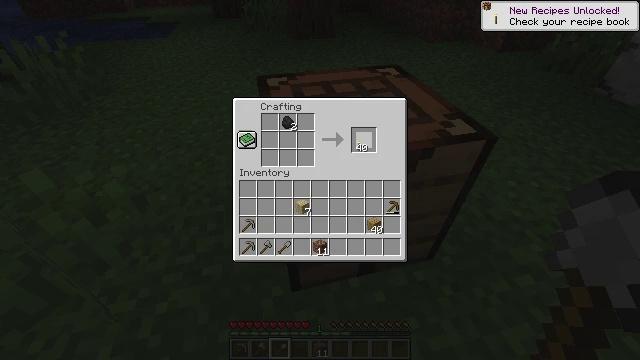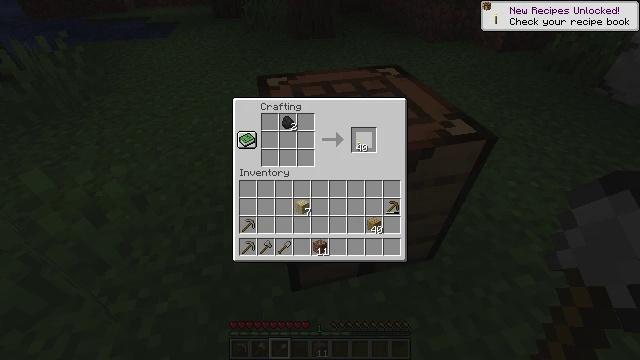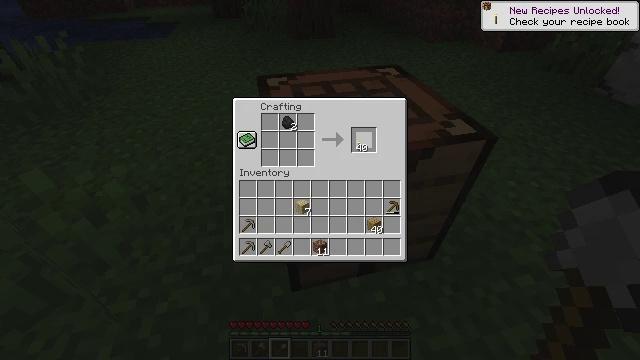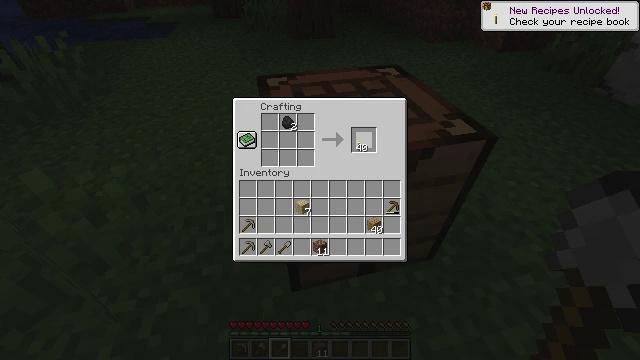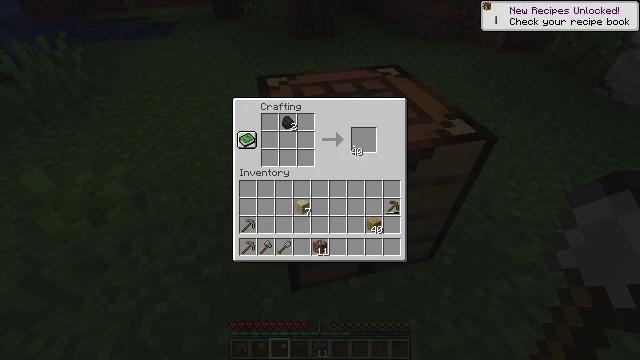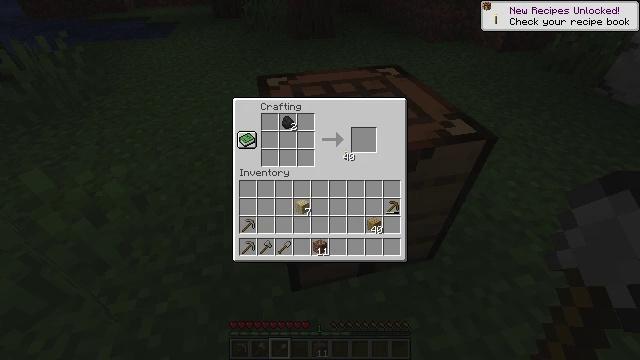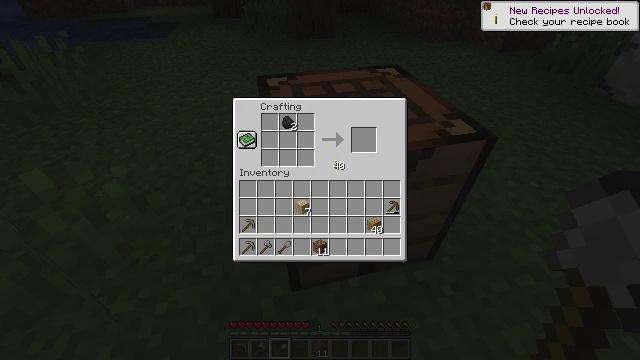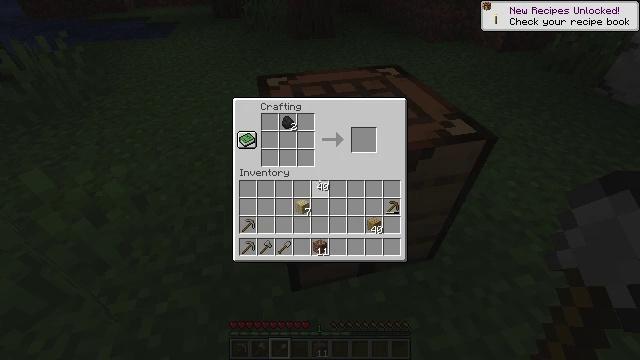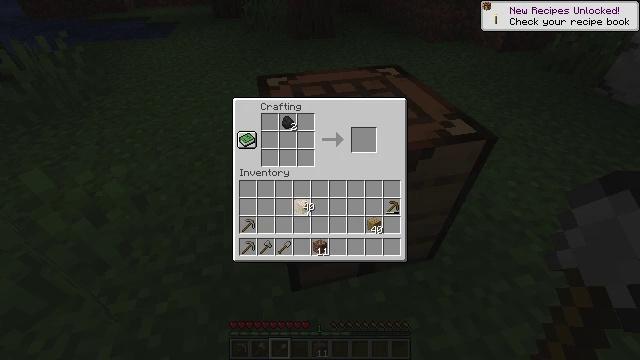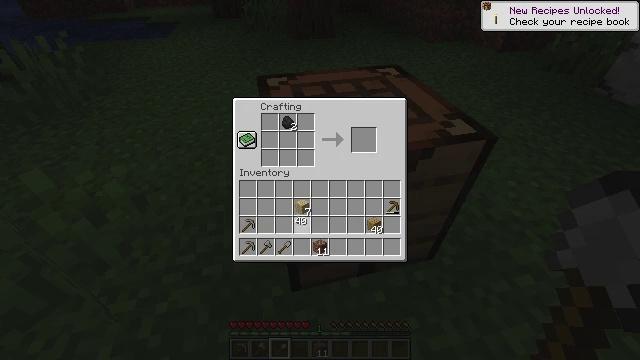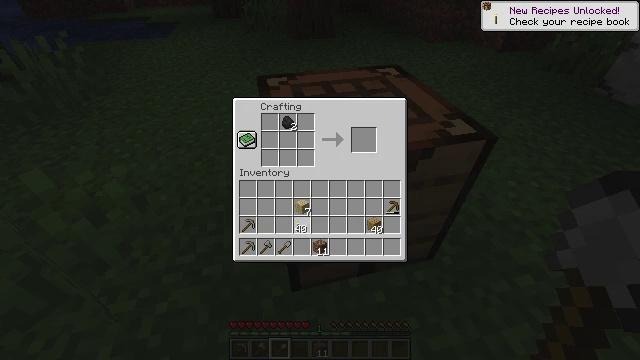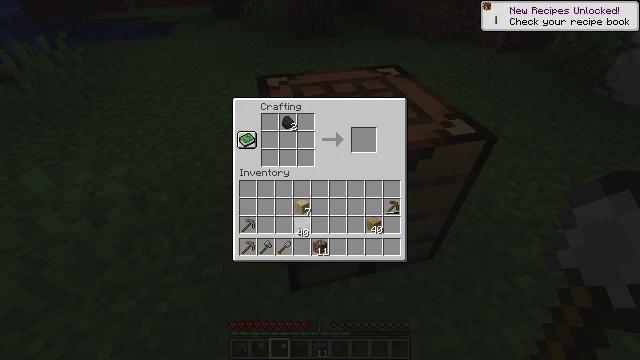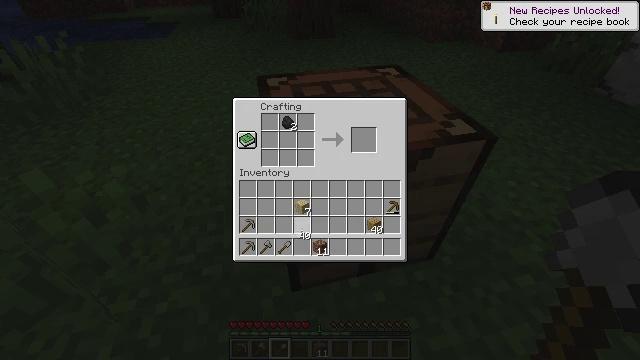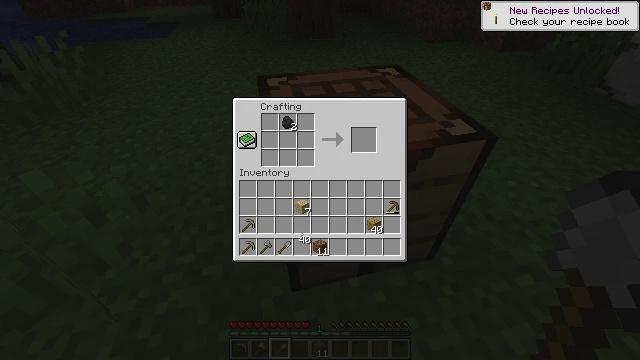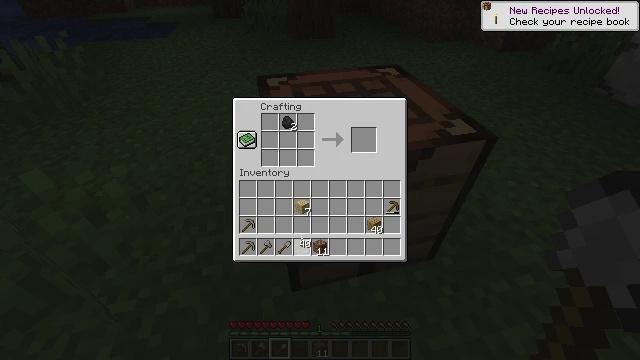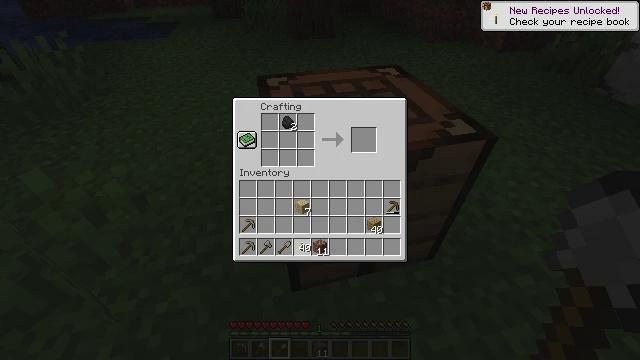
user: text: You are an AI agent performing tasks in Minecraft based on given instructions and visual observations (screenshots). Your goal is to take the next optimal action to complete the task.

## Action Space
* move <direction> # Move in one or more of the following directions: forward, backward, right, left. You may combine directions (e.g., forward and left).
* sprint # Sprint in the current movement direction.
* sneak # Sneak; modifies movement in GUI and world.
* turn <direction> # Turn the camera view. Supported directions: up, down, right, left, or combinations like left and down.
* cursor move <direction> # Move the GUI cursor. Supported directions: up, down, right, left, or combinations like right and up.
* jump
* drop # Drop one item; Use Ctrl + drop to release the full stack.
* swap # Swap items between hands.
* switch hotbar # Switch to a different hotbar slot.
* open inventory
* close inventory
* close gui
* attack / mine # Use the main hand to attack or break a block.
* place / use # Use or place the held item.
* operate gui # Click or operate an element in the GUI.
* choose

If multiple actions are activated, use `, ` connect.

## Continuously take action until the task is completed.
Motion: motion action
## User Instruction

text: Mine the lilac flower.
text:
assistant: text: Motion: open gui
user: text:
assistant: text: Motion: no_op
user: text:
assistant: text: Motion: no_op
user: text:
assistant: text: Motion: no_op
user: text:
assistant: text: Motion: cursor move left
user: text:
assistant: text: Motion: cursor move left and down
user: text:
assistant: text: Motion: cursor move left and down
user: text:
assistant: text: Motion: cursor move left and down
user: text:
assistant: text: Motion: cursor move left and down
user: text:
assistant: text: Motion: cursor move down
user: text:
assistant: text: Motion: no_op
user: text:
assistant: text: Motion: no_op
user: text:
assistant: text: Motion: no_op
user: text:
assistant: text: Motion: no_op
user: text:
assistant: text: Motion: no_op
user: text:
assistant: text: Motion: no_op
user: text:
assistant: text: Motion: operate gui
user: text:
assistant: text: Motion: operate gui
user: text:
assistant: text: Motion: operate gui
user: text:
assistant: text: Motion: no_op
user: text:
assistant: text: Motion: no_op
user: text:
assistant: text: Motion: no_op
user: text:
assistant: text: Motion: no_op
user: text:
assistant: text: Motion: cursor move up
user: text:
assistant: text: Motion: cursor move up
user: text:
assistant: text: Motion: cursor move up
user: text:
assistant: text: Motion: cursor move up
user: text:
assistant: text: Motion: cursor move up
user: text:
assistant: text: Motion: no_op
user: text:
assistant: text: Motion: no_op